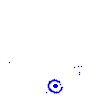
Particle: kaon